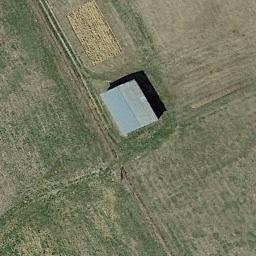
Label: sparse_residential